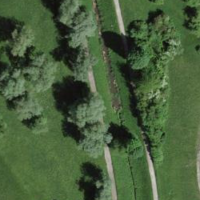
EUNIS habitat code: 25
Species observed at this site:
Corvus corone
Alcedo atthis
Sylvia borin
Aegithalos caudatus
Jynx torquilla
Sylvia atricapilla
Spinus spinus
Hippolais polyglotta
Poecile palustris
Pernis apivorus
Hippolais icterina
Larus michahellis
Ardea purpurea
Ardea alba
Erithacus rubecula
Cuculus canorus
Dryocopus martius
Tringa glareola
Phoenicurus ochruros
Phoenicurus phoenicurus
Tringa nebularia
Periparus ater
Tringa ochropus
Cyanistes caeruleus
Riparia riparia
Sturnus vulgaris
Chloris chloris
Troglodytes troglodytes
Corvus frugilegus
Passer domesticus
Remiz pendulinus
Passer montanus
Turdus merula
Circus aeruginosus
Tachymarptis melba
Saxicola rubetra
Spatula clypeata
Mareca strepera
Locustella naevia
Hirundo rustica
Milvus migrans
Milvus milvus
Locustella luscinioides
Mergus merganser
Circus pygargus
Oriolus oriolus
Upupa epops
Turdus pilaris
Regulus regulus
Coccothraustes coccothraustes
Phylloscopus trochilus
Motacilla alba
Delichon urbicum
Tachybaptus ruficollis
Certhia brachydactyla
Anthus trivialis
Oenanthe oenanthe
Turdus philomelos
Anas crecca
Fulica atra
Falco subbuteo
Emberiza citrinella
Anthus spinoletta
Dendrocopos major
Prunella modularis
Buteo buteo
Anthus pratensis
Gallinago gallinago
Turdus iliacus
Muscicapa striata
Chroicocephalus ridibundus
Phylloscopus collybita
Luscinia megarhynchos
Gallinula chloropus
Falco vespertinus
Alauda arvensis
Dendrocoptes medius
Coturnix coturnix
Pica pica
Sitta europaea
Garrulus glandarius
Columba livia
Saxicola rubicola
Falco tinnunculus
Picus viridis
Acrocephalus scirpaceus
Ficedula hypoleuca
Emberiza calandra
Motacilla cinerea
Acrocephalus arundinaceus
Acrocephalus schoenobaenus
Anas platyrhynchos
Lanius excubitor
Linaria cannabina
Acrocephalus palustris
Streptopelia decaocto
Ixobrychus minutus
Ciconia ciconia
Fringilla coelebs
Regulus ignicapilla
Lanius collurio
Coloeus monedula
Carduelis carduelis
Nycticorax nycticorax
Columba palumbus
Phalacrocorax carbo
Dryobates minor
Fringilla montifringilla
Egretta garzetta
Parus major
Columba oenas
Accipiter nisus